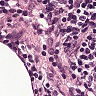
Metastatic tissue present: no